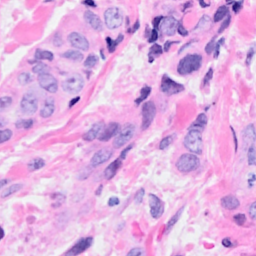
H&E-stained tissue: Breast